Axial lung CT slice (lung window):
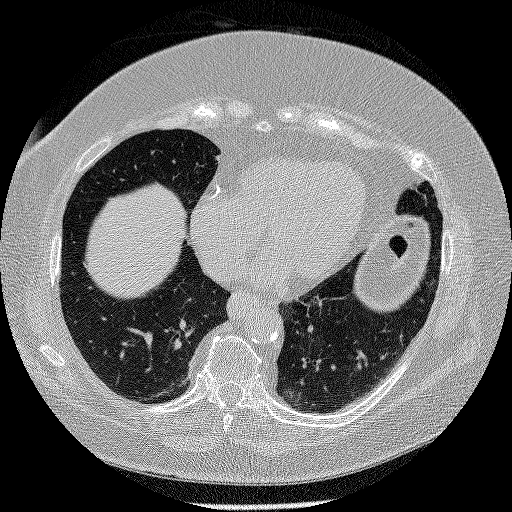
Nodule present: no